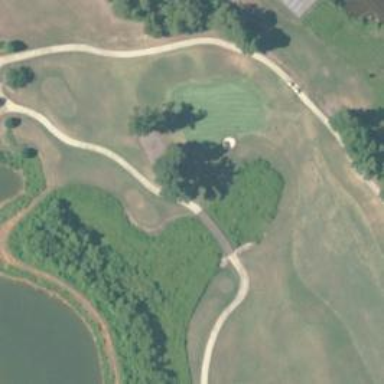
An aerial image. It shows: Service road used as golf cart path.